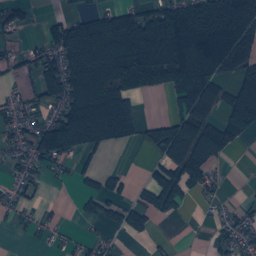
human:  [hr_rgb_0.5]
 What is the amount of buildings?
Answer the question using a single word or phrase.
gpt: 762

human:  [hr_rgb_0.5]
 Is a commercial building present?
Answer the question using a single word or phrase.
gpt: yes

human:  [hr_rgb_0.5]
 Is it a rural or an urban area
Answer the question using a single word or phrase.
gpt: urban

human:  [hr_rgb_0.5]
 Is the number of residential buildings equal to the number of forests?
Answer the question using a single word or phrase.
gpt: no

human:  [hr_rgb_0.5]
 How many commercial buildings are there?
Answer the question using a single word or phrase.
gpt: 4

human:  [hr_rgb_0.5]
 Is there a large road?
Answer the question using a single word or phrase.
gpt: no

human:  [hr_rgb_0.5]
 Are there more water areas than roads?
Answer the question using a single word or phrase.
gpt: no

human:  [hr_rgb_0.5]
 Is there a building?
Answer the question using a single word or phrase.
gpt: yes

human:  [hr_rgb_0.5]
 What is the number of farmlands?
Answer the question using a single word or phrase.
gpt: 47

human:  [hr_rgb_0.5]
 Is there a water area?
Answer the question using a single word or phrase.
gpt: yes

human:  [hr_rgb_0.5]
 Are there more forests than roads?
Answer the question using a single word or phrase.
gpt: no

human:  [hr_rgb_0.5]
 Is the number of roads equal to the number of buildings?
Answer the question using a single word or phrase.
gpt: no

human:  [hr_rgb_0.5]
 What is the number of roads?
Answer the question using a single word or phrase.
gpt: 193

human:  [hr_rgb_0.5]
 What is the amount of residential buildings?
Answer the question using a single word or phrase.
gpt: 758

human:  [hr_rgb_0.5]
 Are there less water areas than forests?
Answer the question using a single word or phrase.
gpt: yes

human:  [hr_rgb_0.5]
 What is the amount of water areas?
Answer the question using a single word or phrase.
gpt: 7

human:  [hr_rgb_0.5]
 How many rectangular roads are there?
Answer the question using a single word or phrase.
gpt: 0

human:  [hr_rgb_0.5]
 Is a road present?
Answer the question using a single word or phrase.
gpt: yes

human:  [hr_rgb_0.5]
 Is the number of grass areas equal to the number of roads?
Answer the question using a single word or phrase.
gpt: no

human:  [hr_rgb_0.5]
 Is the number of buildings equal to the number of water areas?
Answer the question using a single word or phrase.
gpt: no

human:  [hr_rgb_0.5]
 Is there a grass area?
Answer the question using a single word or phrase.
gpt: yes

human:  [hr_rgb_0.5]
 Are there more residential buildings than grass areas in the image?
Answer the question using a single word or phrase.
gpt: yes

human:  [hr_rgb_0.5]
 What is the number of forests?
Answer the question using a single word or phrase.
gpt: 176

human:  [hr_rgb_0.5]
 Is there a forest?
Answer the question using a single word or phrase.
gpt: yes

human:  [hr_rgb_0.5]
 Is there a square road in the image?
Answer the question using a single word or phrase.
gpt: no

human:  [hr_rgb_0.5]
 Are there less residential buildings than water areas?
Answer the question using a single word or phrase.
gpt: no

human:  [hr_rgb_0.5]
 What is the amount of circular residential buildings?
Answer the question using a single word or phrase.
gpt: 0

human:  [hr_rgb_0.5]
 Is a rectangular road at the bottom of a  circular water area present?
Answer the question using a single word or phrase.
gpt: no

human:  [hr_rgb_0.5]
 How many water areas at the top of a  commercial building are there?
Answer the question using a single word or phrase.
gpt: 5

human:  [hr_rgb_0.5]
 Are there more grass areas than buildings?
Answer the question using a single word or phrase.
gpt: no

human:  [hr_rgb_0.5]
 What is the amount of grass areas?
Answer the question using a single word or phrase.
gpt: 77

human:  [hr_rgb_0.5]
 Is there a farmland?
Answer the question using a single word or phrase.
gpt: yes

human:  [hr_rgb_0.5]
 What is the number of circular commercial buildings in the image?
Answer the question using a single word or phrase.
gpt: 0

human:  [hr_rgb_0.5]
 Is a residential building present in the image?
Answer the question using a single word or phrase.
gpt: yes

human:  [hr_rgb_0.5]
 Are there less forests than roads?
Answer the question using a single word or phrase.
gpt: yes

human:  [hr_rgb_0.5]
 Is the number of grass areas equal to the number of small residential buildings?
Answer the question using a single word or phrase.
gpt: no

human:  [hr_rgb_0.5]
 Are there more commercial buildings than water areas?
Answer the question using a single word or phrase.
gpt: no

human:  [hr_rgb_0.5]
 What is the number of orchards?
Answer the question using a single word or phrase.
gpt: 7

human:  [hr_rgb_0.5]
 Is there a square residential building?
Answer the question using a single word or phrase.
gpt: no

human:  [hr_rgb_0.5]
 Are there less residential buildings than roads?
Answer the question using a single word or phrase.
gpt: no

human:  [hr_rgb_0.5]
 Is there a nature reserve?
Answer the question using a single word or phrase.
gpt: yes

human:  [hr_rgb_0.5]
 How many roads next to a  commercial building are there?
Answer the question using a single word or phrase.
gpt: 87

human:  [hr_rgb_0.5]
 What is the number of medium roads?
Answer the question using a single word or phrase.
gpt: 0

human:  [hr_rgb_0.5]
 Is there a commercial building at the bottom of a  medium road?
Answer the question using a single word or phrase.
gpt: no

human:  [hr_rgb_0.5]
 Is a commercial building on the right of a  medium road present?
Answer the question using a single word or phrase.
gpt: no

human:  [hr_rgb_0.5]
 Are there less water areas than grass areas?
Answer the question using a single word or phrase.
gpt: yes

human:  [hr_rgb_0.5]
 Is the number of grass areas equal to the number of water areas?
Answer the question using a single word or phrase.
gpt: no

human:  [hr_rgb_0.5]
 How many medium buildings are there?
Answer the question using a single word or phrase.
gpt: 0

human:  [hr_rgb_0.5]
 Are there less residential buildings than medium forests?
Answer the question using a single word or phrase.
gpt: no

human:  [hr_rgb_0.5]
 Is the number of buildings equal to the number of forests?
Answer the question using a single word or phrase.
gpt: no

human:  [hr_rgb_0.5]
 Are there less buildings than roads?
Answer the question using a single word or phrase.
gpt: no

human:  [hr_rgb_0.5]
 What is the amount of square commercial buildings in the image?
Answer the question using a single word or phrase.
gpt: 0

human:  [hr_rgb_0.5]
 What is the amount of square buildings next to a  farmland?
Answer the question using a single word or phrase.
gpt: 0

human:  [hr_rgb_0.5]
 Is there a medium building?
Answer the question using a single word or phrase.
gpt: no

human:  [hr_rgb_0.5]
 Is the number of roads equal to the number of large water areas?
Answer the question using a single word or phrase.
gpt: no

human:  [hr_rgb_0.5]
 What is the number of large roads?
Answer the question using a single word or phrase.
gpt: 0

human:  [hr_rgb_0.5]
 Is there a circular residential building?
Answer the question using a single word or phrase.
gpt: no

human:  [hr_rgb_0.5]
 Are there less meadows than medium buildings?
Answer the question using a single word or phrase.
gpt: no

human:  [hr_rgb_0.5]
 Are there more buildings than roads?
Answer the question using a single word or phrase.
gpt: yes

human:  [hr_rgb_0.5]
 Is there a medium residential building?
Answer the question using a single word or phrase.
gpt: no

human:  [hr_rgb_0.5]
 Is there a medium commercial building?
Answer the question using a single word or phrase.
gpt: no

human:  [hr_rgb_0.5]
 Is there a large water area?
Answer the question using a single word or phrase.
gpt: no

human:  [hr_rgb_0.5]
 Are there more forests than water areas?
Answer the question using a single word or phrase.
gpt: yes

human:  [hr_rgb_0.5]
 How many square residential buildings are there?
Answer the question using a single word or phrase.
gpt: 0